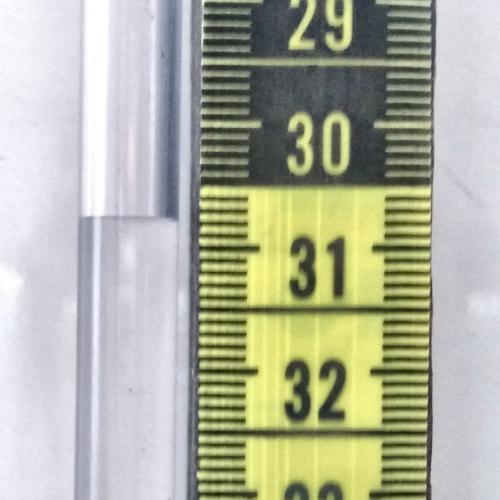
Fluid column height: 30.8 cm